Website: lowes
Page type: billing-address
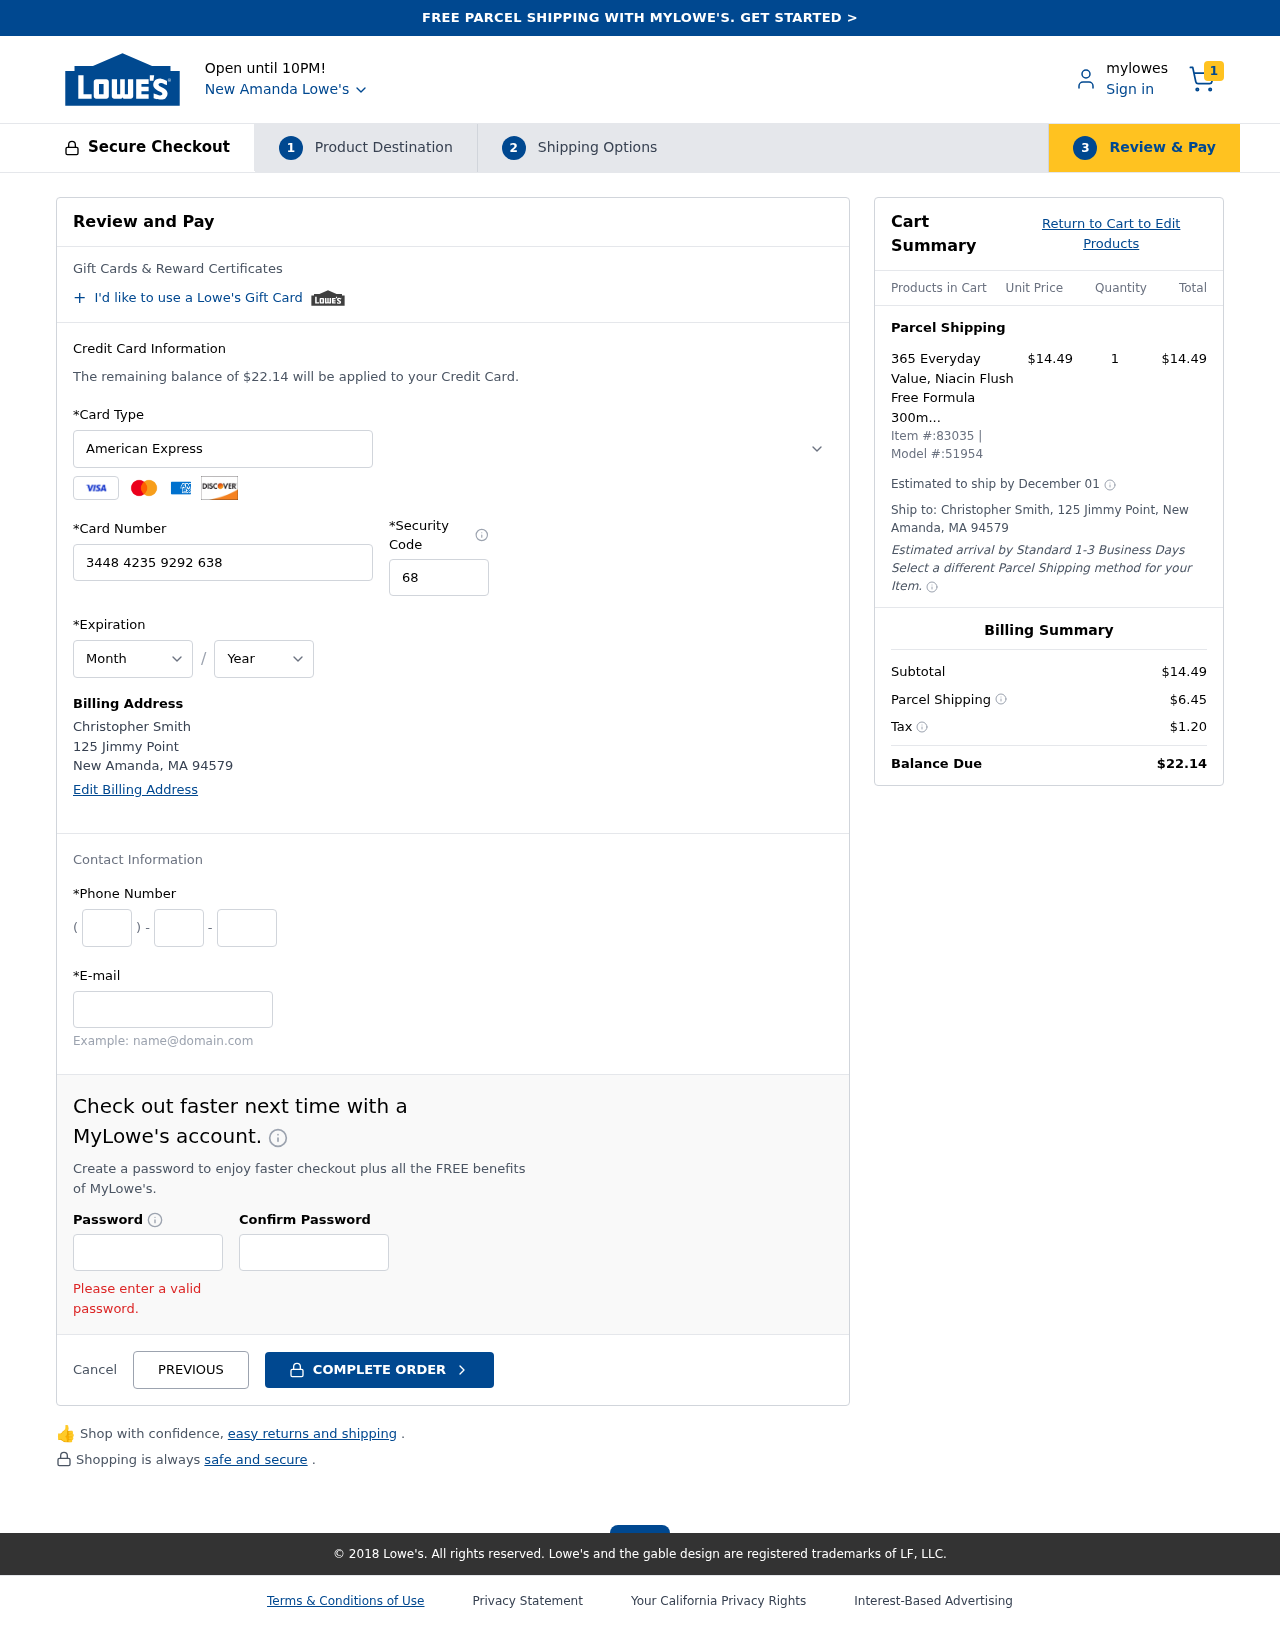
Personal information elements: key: PII_CARD_CVV
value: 6819
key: PII_CARD_EXPIRY_MONTH
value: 07
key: PII_CARD_EXPIRY_YEAR
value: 26
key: PII_CARD_NUMBER
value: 3448 4235 9292 638
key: PII_CARD_TYPE
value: American Express
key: PII_CITY
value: New Amanda
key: PII_CITY_STATE_ZIP
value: New Amanda, MA 94579
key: PII_EMAIL
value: christopher.smith@gmail.com
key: PII_FULLNAME
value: Christopher Smith
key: PII_PHONE_AREA
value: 202
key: PII_PHONE_PREFIX
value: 838
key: PII_PHONE_SUFFIX
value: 8000
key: PII_STREET
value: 125 Jimmy Point
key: PII_FULLNAME2
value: Christopher Smith
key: PII_STREET2
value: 125 Jimmy Point
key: PII_CITY_STATE_ZIP2
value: New Amanda, MA 94579
Product elements: key: PRODUCT1_NAME
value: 365 Everyday Value, Niacin Flush Free Formula 300mg, 120 ct
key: PRODUCT1_PRICE
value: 14.49
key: PRODUCT1_QUANTITY
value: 1
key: PRODUCT_ITEM_NUMBER
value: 83035
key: PRODUCT_MODEL_NUMBER
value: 51954
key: PRODUCT1_LINE_TOTAL
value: $14.49
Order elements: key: ORDER_NUM_ITEMS
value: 1
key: ORDER_TOTAL
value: $22.14
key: ORDER_SHIPPING_DATE
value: December 01
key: ORDER_SUBTOTAL
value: $14.49
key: ORDER_SHIPPING_COST
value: $6.45
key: ORDER_TAX
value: $1.20